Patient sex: F
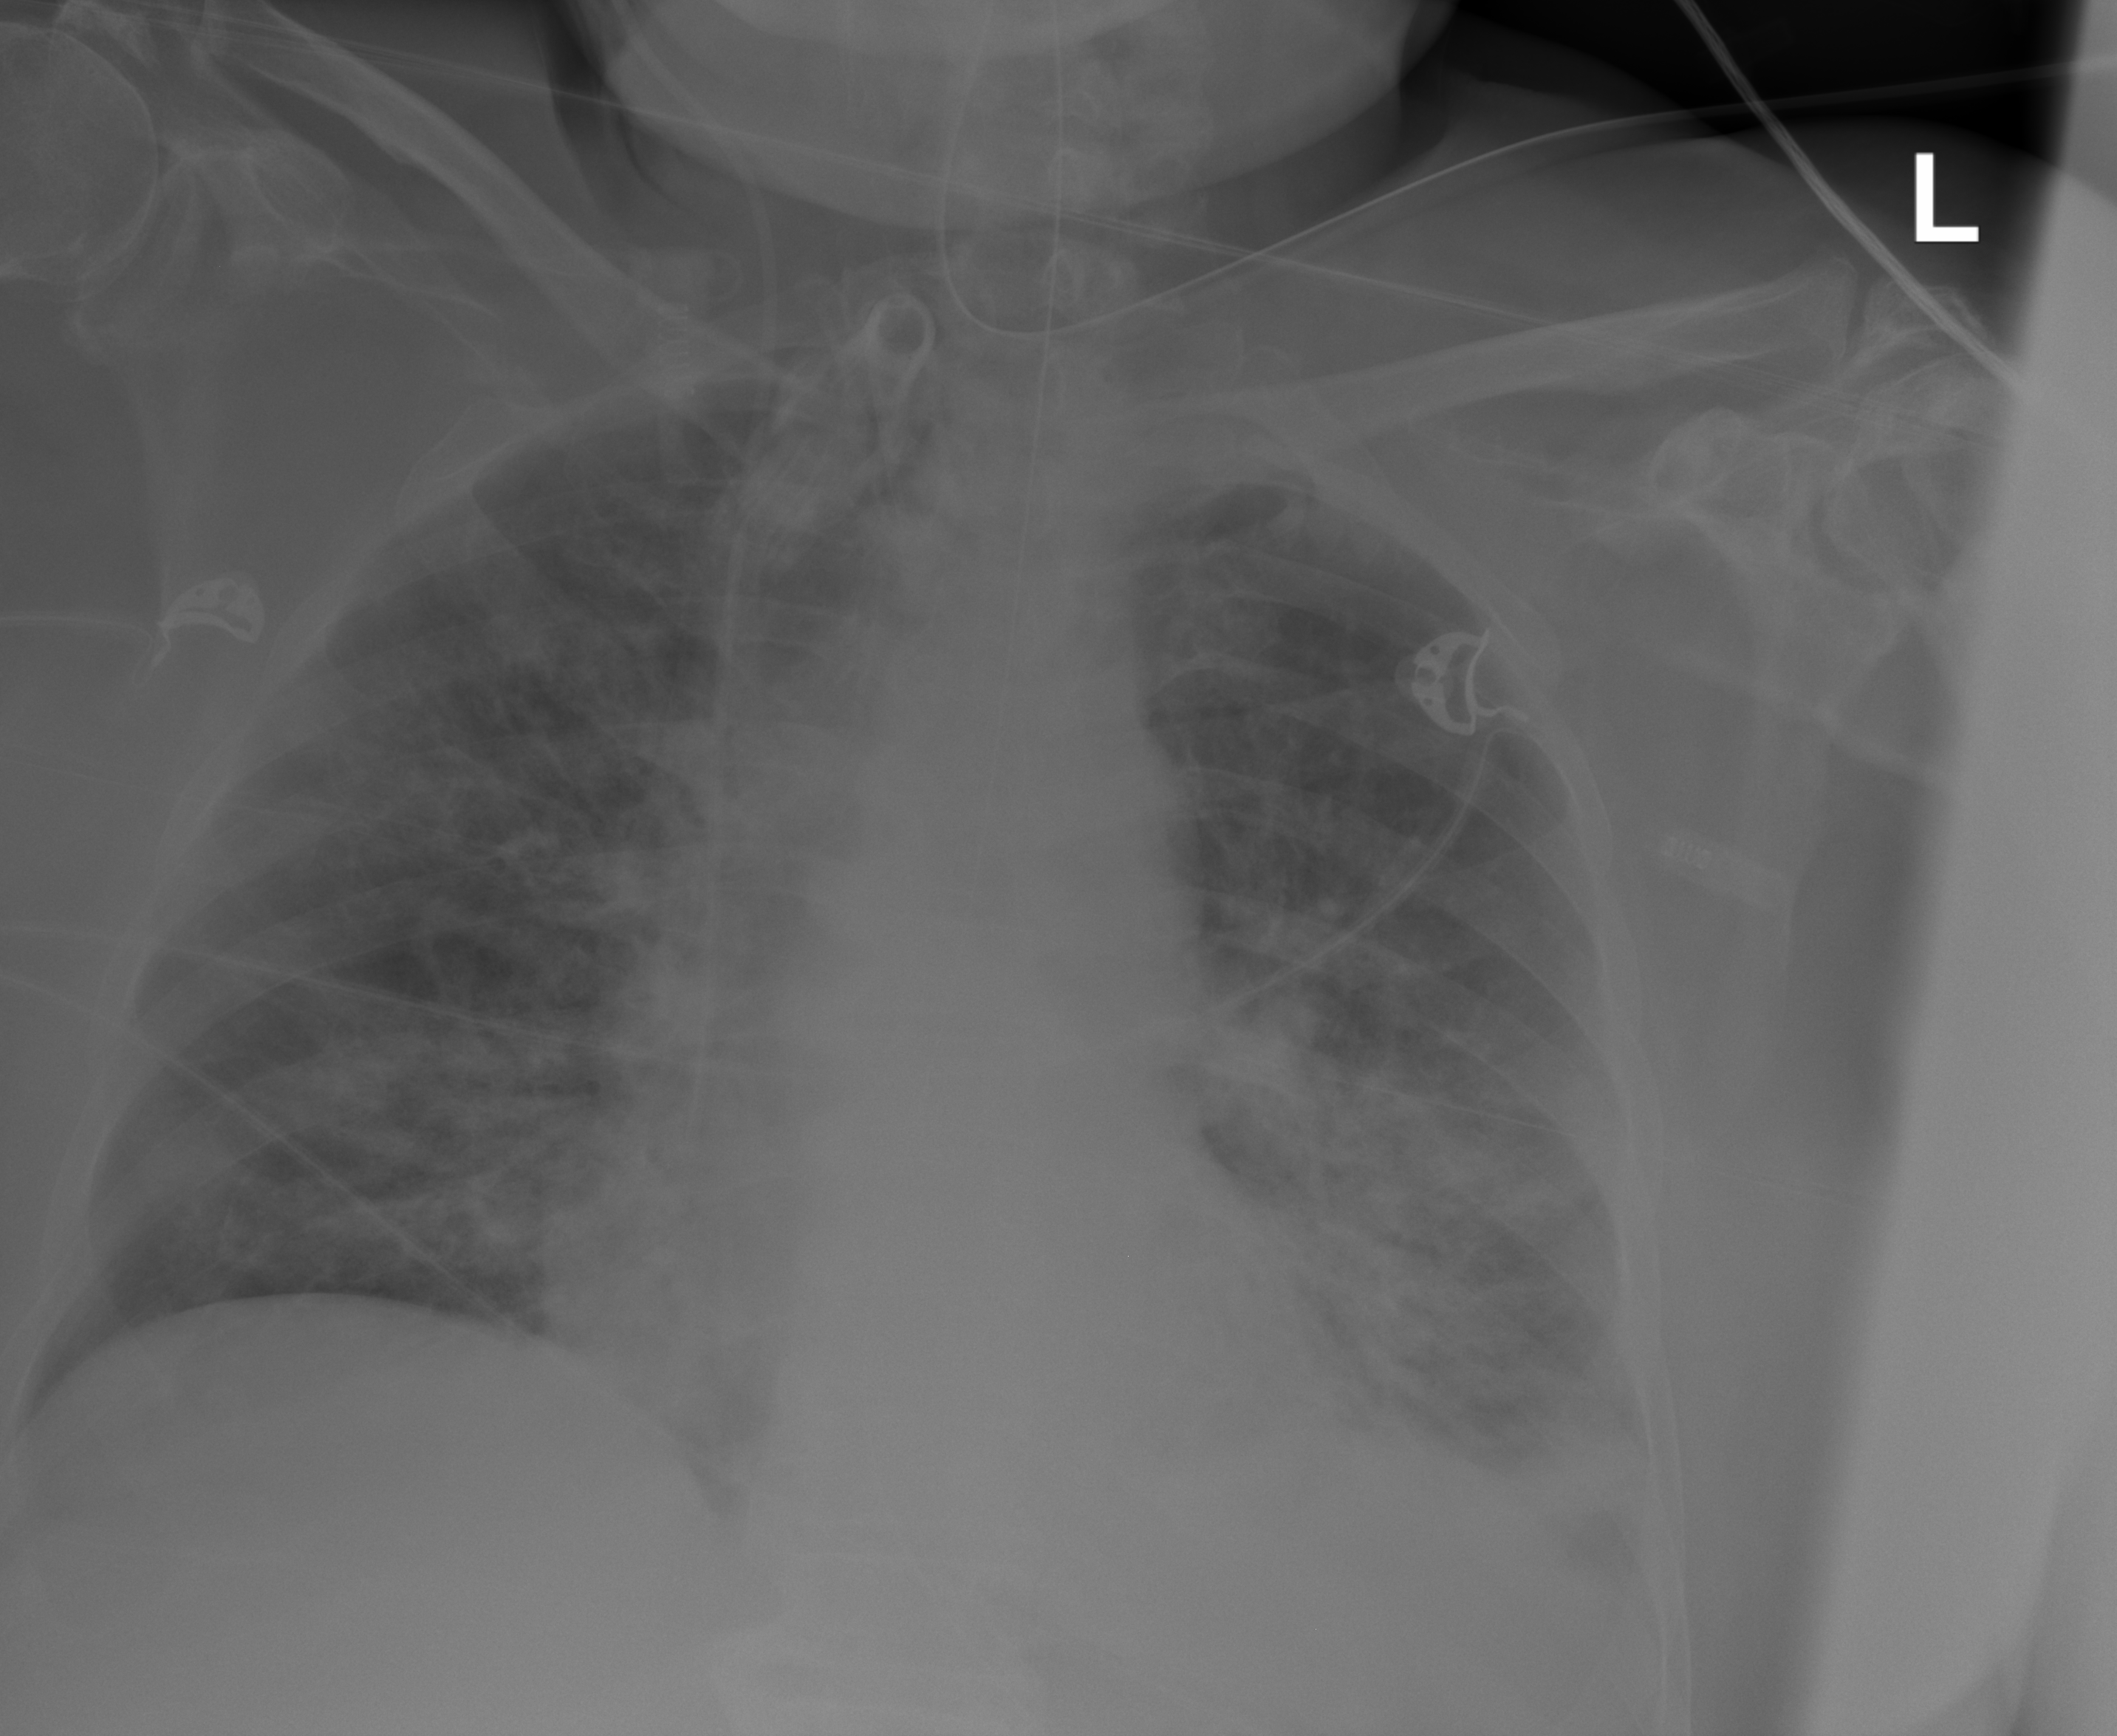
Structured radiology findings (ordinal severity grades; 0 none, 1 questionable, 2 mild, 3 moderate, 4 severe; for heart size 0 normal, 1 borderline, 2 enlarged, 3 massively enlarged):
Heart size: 0
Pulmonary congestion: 0
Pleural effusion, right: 0
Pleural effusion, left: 0
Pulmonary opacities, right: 2
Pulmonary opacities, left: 3
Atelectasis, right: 2
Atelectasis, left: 2